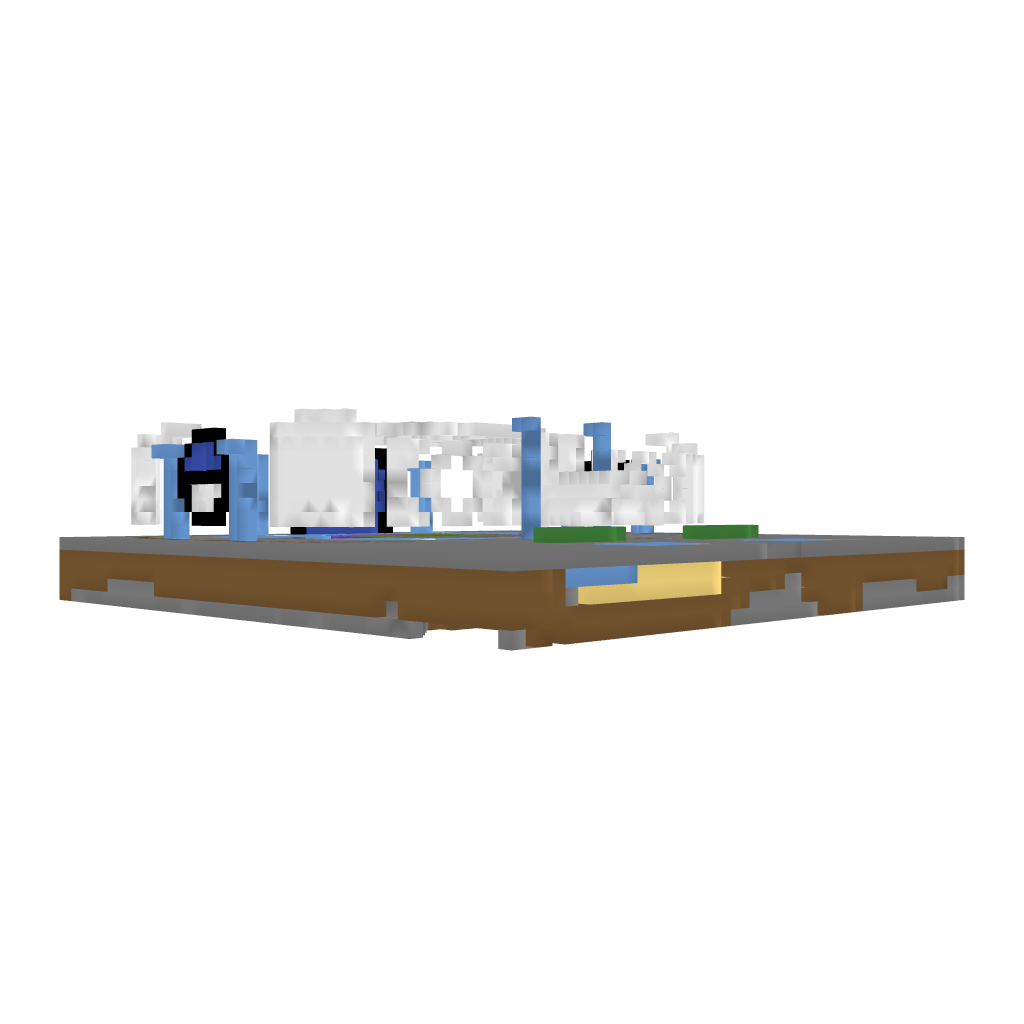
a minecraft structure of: Pixelmon Sacred Water Gym bad low quality